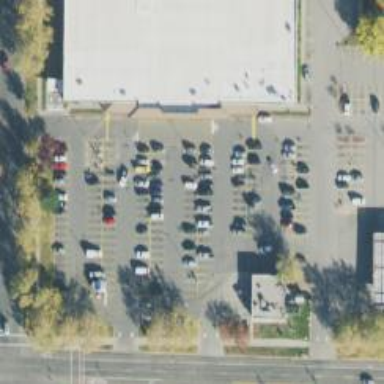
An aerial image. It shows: Parking space.